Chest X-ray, PA view. Patient: 49 years old, sex M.
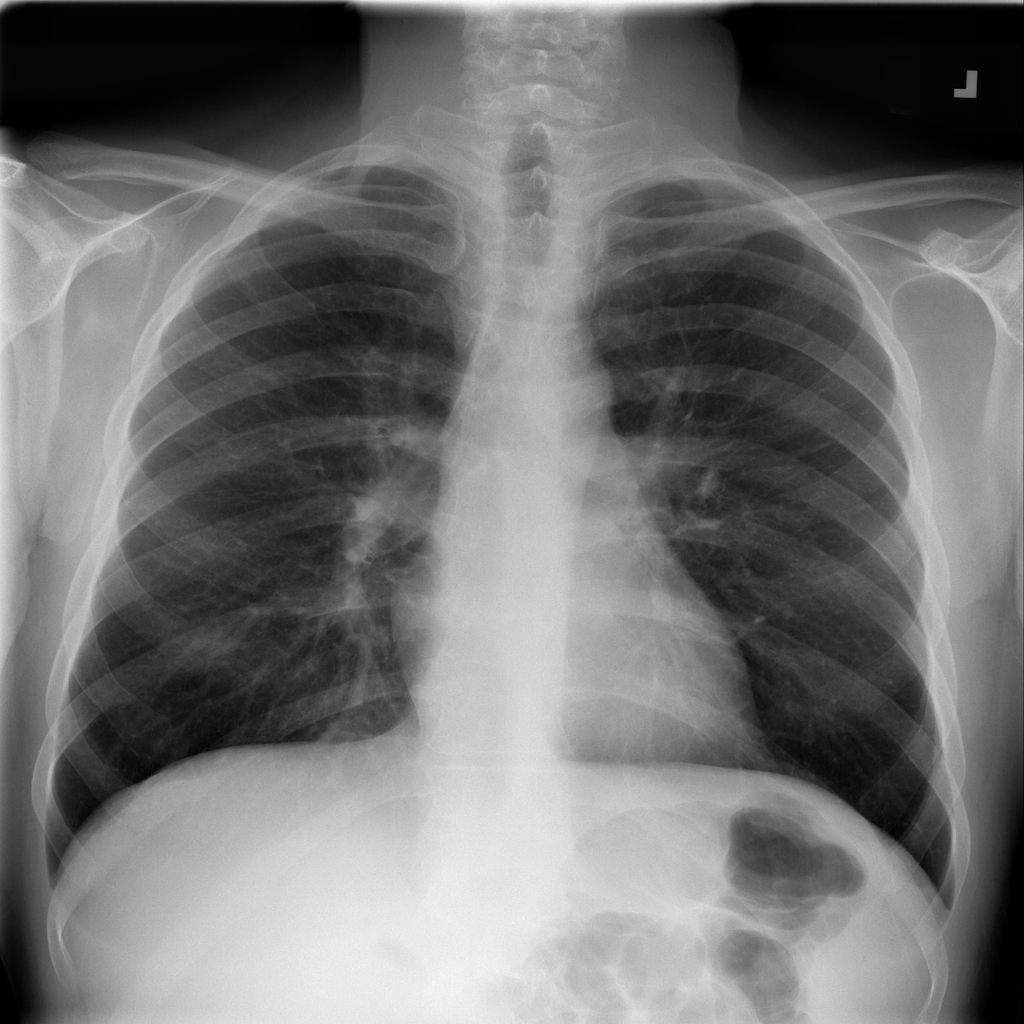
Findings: No Finding